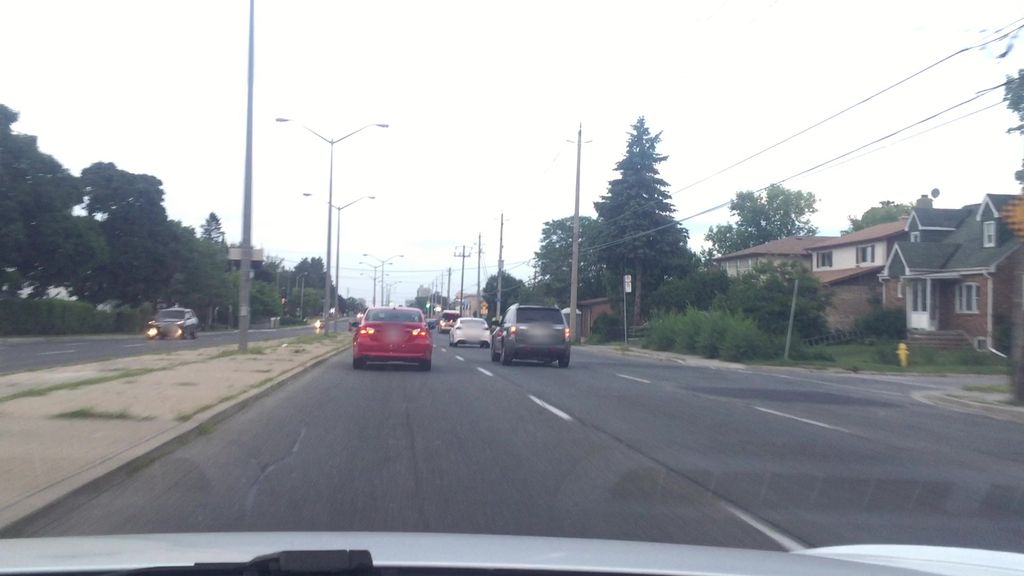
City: toronto